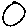
Label: circle